Field crop: maize
Growth stage: 2
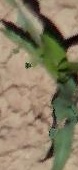
Species: maize